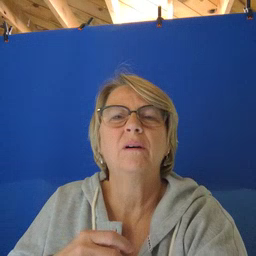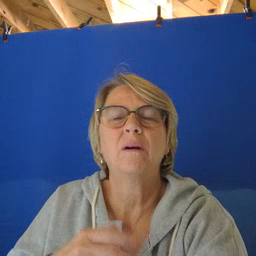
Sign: clown